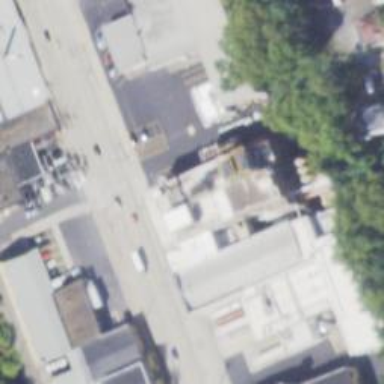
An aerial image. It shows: Commercial building.